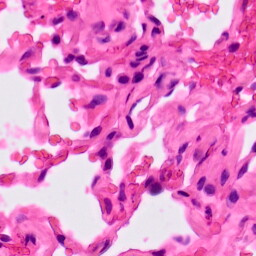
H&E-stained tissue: Lung